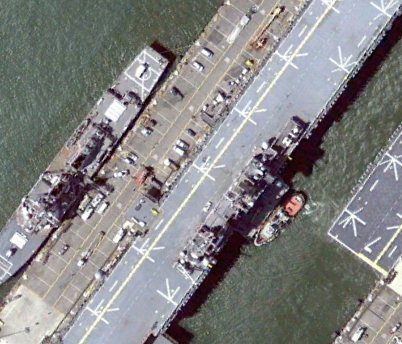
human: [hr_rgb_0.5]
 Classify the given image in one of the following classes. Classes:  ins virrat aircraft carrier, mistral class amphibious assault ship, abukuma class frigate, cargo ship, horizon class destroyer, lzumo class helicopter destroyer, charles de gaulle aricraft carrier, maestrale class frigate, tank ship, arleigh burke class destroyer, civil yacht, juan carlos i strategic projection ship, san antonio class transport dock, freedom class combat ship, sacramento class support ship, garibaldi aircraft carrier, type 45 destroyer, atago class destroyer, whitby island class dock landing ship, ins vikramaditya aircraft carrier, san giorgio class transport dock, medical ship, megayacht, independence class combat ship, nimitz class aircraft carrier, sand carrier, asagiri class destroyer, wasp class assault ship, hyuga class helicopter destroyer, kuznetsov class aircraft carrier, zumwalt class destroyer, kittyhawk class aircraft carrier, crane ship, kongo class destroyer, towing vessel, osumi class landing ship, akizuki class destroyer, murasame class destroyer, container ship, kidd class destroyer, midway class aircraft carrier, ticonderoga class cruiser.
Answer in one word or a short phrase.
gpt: Wasp class assault ship